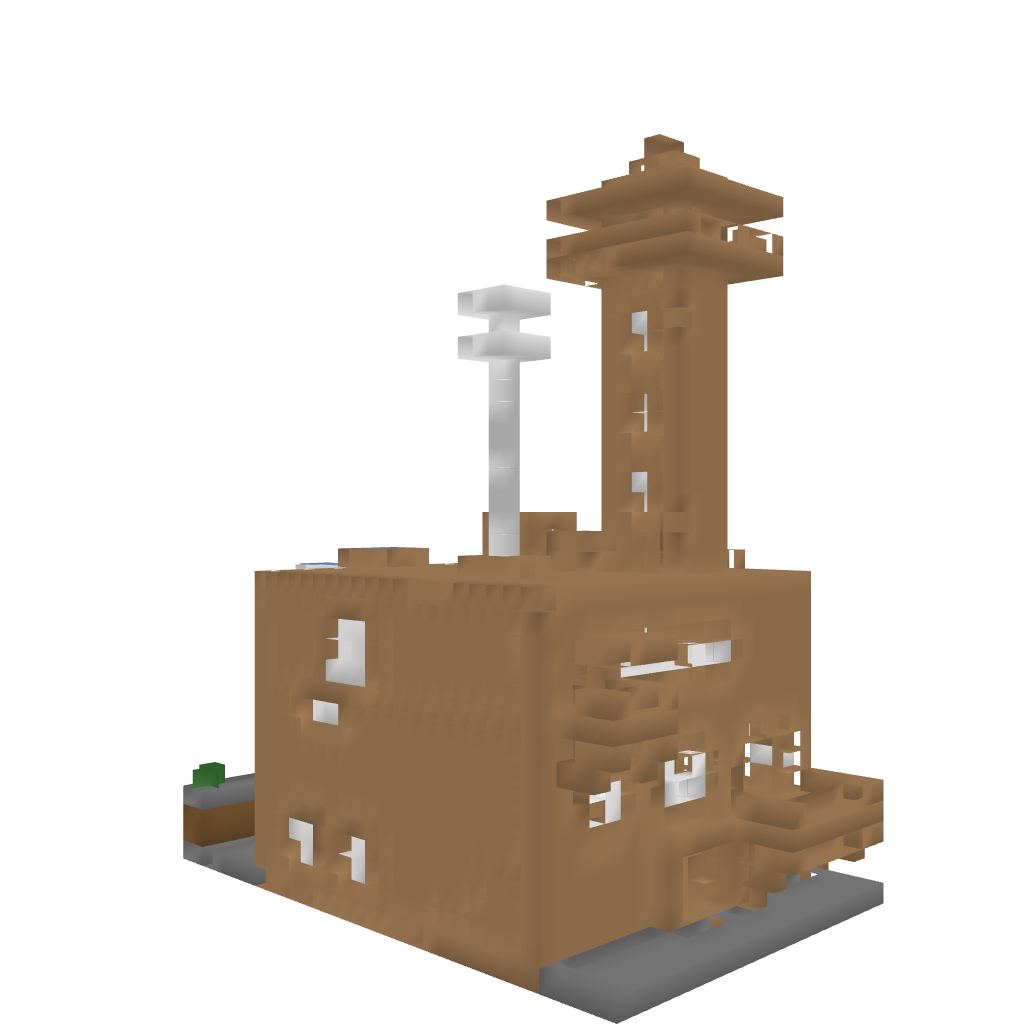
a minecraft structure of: Big Wooden House bad low quality